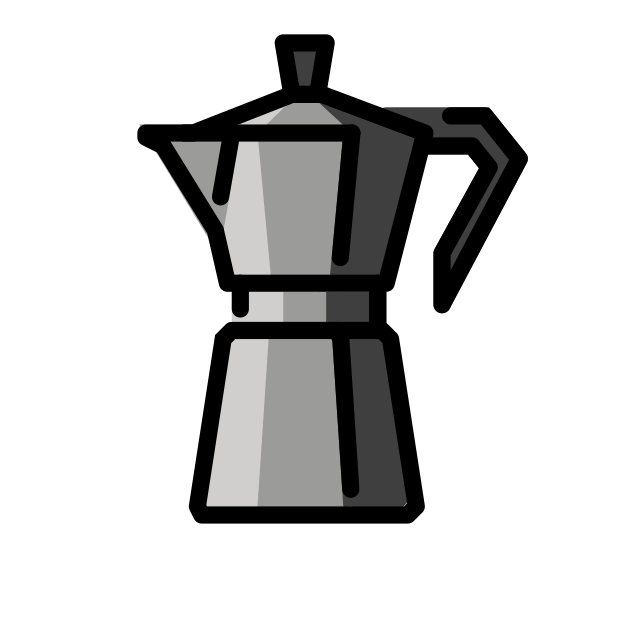
moka pot